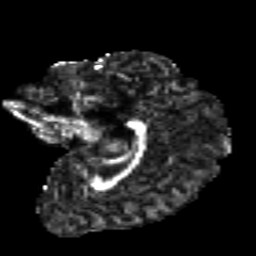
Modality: FA
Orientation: sagittal
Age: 18
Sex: male
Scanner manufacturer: siemens
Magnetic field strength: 3 T
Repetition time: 8.8 s
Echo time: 0.085 s